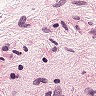
Metastatic tissue present: no